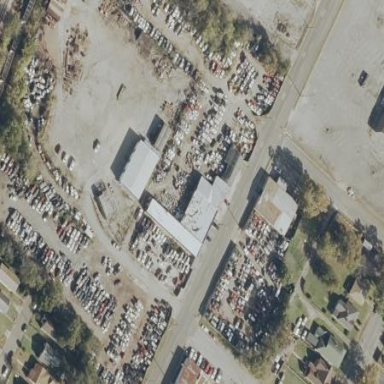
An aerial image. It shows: Commercial building.